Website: home-depot
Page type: review-order
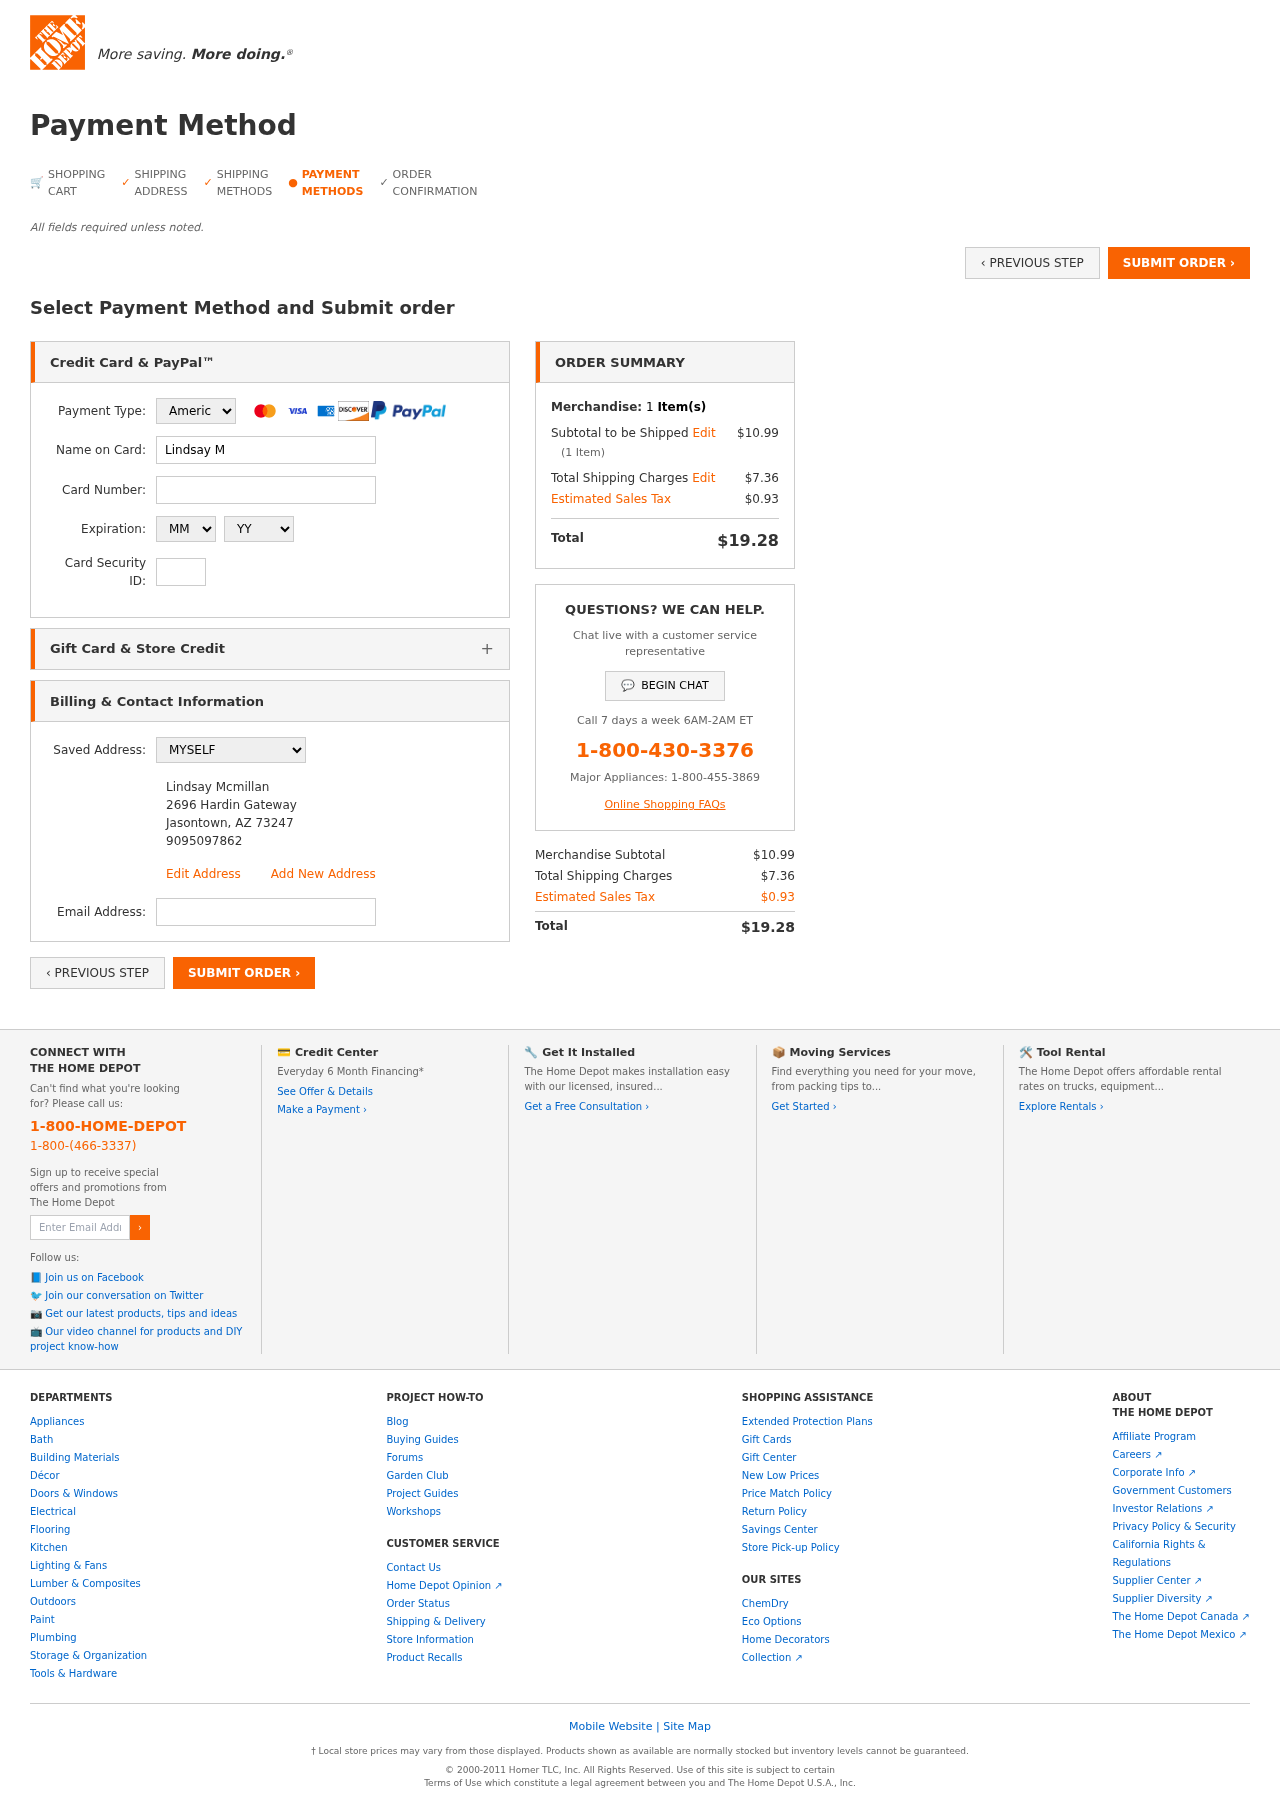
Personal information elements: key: PII_CARD_CVV
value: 6817
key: PII_CARD_EXPIRY_MONTH
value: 08
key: PII_CARD_EXPIRY_YEAR
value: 27
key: PII_CARD_NUMBER
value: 3790 8213 5921 428
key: PII_CARD_TYPE
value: American Express
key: PII_EMAIL
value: lindsaymcmillan@yahoo.com
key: PII_FULLNAME
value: Lindsay Mcmillan
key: PII_FULLNAME2
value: Lindsay Mcmillan
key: PII_STREET
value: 2696 Hardin Gateway
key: PII_CITY2
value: Jasontown
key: PII_STATE_ABBR2
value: AZ
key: PII_POSTCODE
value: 73247
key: PII_POSTCODE_FULL
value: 73247
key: PII_POSTCODE_NUMERIC
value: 73247
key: PII_PHONE2
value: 9095097862
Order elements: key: ORDER_NUM_ITEMS
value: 1
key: ORDER_SUBTOTAL
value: $10.99
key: ORDER_NUM_ITEMS2
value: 1
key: ORDER_SHIPPING_COST
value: $7.36
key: ORDER_TAX
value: $0.93
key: ORDER_TOTAL
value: $19.28
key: ORDER_SUBTOTAL2
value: $10.99
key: ORDER_SHIPPING_COST2
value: $7.36
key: ORDER_TAX2
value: $0.93
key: ORDER_TOTAL2
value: $19.28